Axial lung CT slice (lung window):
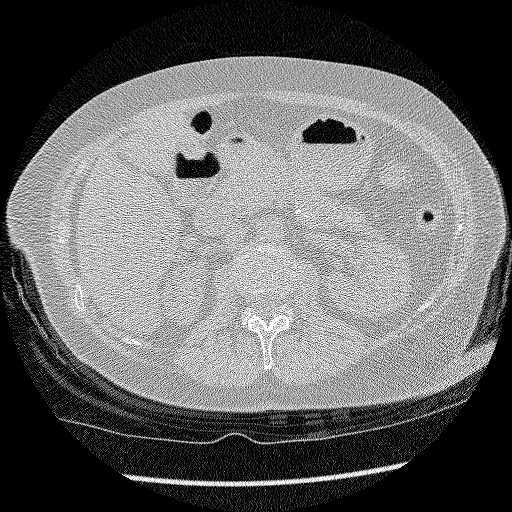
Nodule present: no